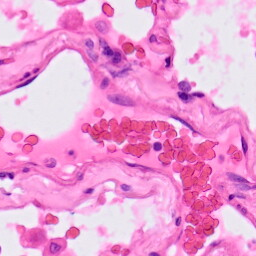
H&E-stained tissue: Lung